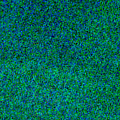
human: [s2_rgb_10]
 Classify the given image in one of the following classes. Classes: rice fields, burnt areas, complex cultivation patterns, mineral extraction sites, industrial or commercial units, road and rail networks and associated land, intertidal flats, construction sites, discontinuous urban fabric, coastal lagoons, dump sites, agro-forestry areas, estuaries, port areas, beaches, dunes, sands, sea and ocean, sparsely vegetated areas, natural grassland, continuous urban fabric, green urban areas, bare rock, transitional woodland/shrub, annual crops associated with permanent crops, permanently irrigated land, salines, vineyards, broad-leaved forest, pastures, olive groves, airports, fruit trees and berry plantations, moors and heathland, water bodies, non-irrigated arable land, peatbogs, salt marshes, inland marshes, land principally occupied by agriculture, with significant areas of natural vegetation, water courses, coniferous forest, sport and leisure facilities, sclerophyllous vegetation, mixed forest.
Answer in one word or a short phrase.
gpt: sea and ocean